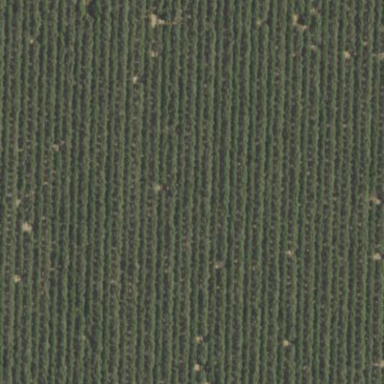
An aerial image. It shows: Orchard with field cropland.